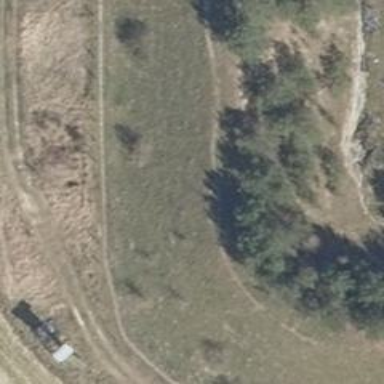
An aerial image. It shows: Hunting stand.